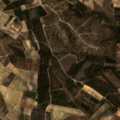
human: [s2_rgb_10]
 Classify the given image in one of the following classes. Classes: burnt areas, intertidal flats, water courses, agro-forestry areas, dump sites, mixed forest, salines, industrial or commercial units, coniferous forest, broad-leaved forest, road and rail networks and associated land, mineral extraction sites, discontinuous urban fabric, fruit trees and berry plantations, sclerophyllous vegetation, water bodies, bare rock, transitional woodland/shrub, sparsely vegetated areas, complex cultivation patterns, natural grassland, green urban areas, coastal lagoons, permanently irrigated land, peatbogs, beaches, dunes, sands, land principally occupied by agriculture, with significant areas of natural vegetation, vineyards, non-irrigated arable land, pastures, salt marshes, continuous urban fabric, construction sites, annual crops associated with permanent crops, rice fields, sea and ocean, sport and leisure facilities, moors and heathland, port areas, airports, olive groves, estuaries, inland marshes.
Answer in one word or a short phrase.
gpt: vineyards, land principally occupied by agriculture, with significant areas of natural vegetation, broad-leaved forest